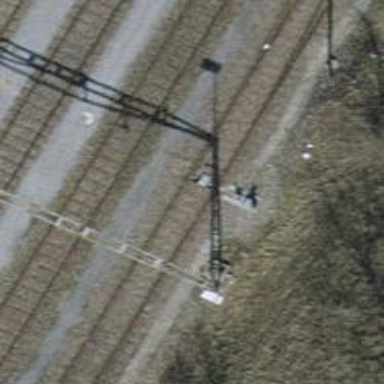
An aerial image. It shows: Railway yard with single rail track. The electrified track has contact line for power supply.